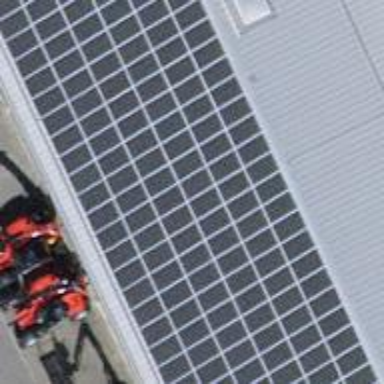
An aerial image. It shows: Solar power generator using photovoltaic method with solar photovoltaic panel types.